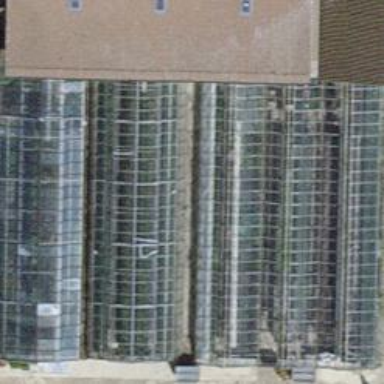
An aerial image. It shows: Greenhouse used for horticulture.